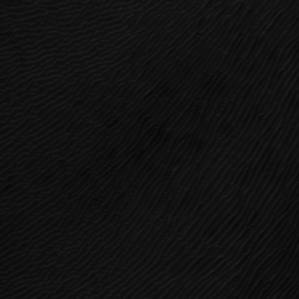
Label: frost